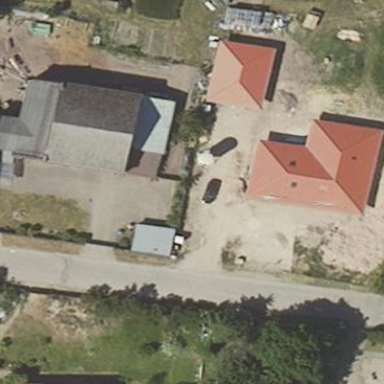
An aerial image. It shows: Simple and straightforward house.